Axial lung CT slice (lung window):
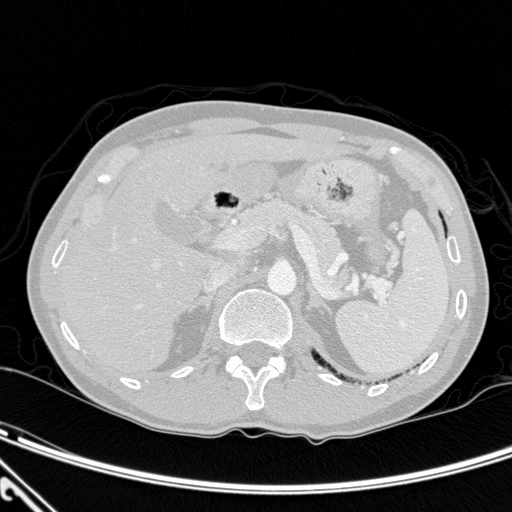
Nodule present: no